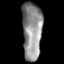
Tissue: lung
Cell type: Others
Senescence score: 0.1607
Nuclear area (px): 1114
Mean DAPI intensity: 143.516